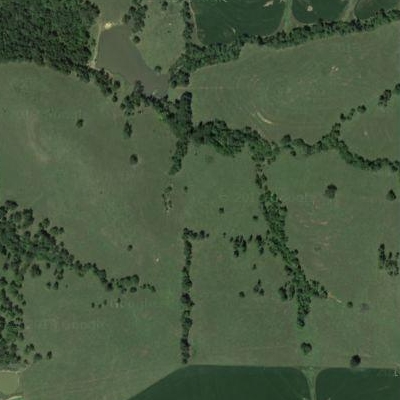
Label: Grass